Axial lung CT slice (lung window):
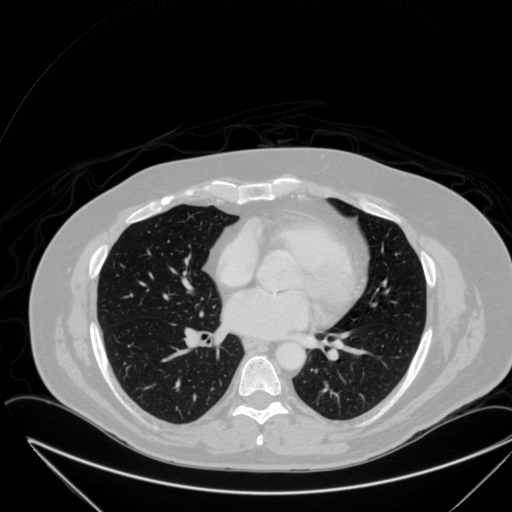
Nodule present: no